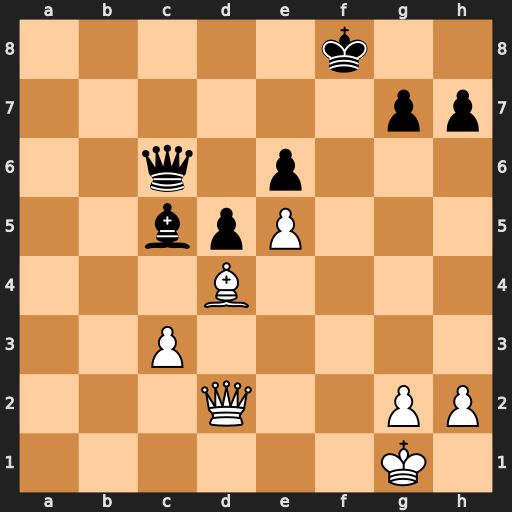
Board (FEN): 5k2/6pp/2q1p3/2bpP3/3B4/2P5/3Q2PP/6K1
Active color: w
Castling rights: -
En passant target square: -
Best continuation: Qf2+ Kg8 Bxc5